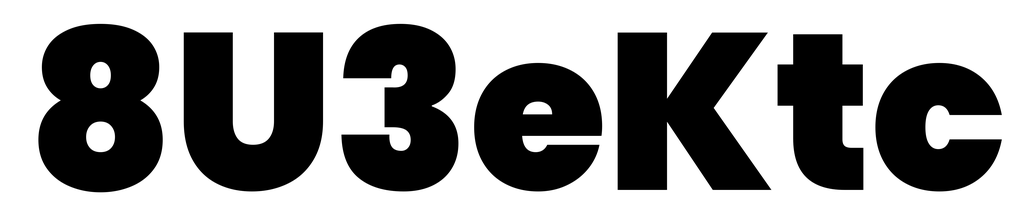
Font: Poppins-Black